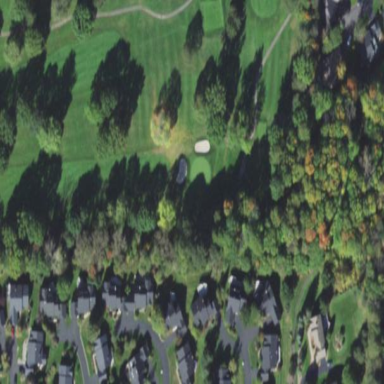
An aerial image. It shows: Golf fairway in the image.